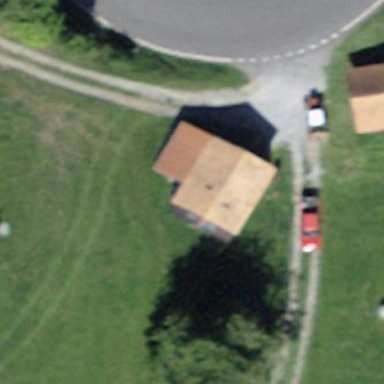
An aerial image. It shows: Shed.